Field crop: maize
Growth stage: 2
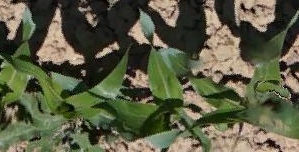
Species: maize